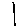
Label: line